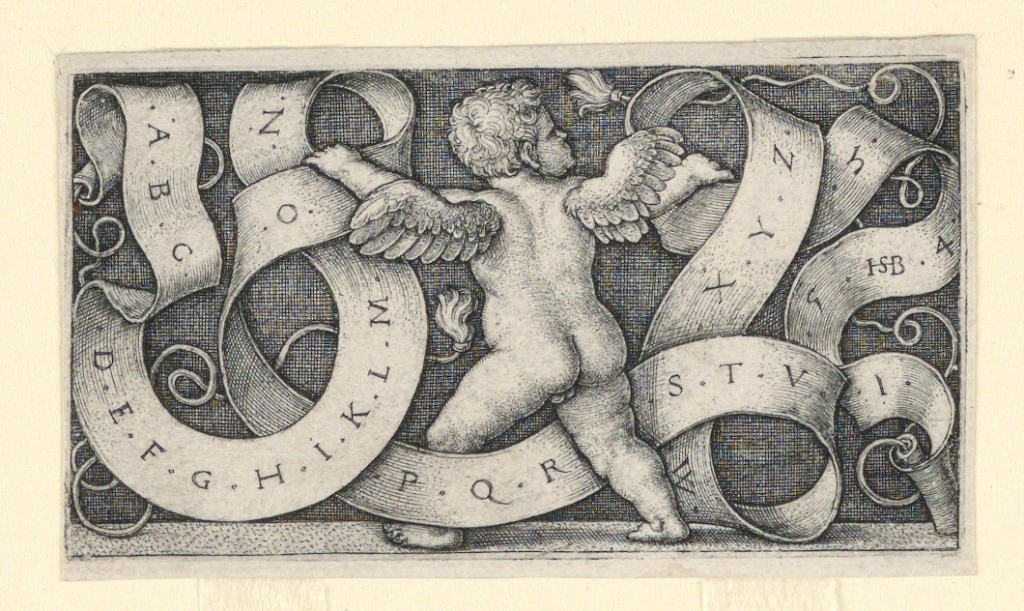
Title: Genius with Alphabet
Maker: Hans Sebald Beham, German, 1500–1550
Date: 1545
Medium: Engraving on off-white laid paper Support: white laid paper
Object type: Print
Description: A winged cupid, seen from the back, holds in his two hands a long, interlaced scroll, on which are shown the letters of the alphabet. Third state.